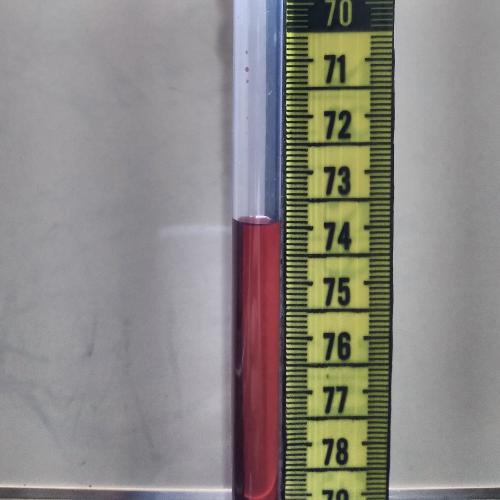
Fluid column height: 73.9 cm